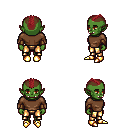
a pixel art fantasy rpg character, female body template, orc, green skin, brown long-sleeve shirt, gold greaves, brunette short mohawk hairstyle, cloth bracers, gold boots, four views (front, back, left, right), 2x2 character sprite sheet, small pixel art, hard edges, no anti-aliasing